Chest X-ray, PA view. Patient: 51 years old, sex M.
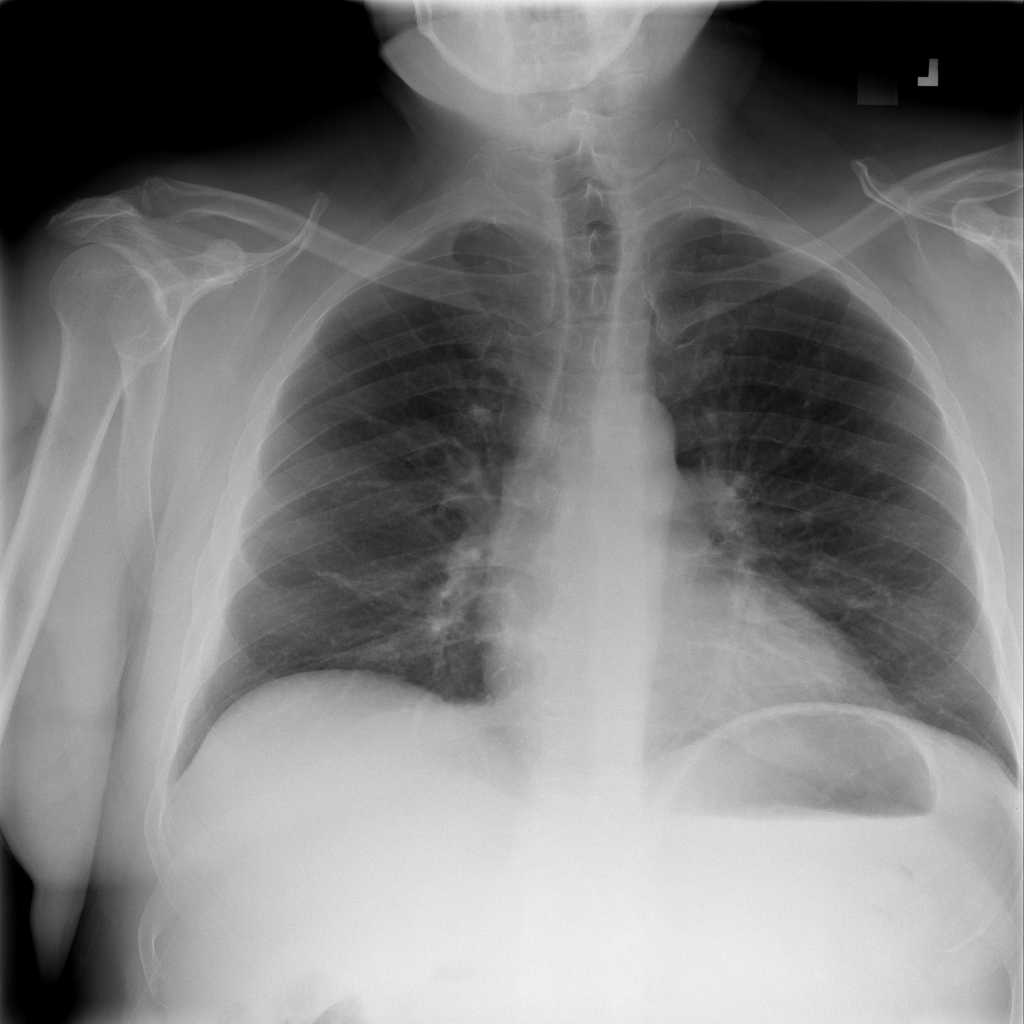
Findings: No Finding